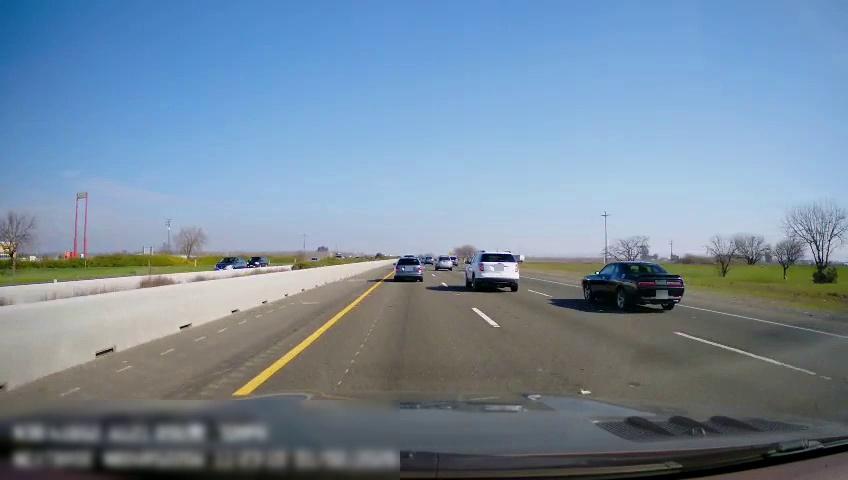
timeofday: Day
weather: Sunny
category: Drivable Space
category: Vehicles | SUV
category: Vehicles | Car
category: Vehicles | Car
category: Vehicles | SUV
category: Vehicles | SUV
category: Vehicles | SUV
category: Vehicles | SUV
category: Lanes | Current Lane
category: Lanes | Current Lane
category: Lanes | Alternate Lane
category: Lanes | Alternate Lane